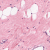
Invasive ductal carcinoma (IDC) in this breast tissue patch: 0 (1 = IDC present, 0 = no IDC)